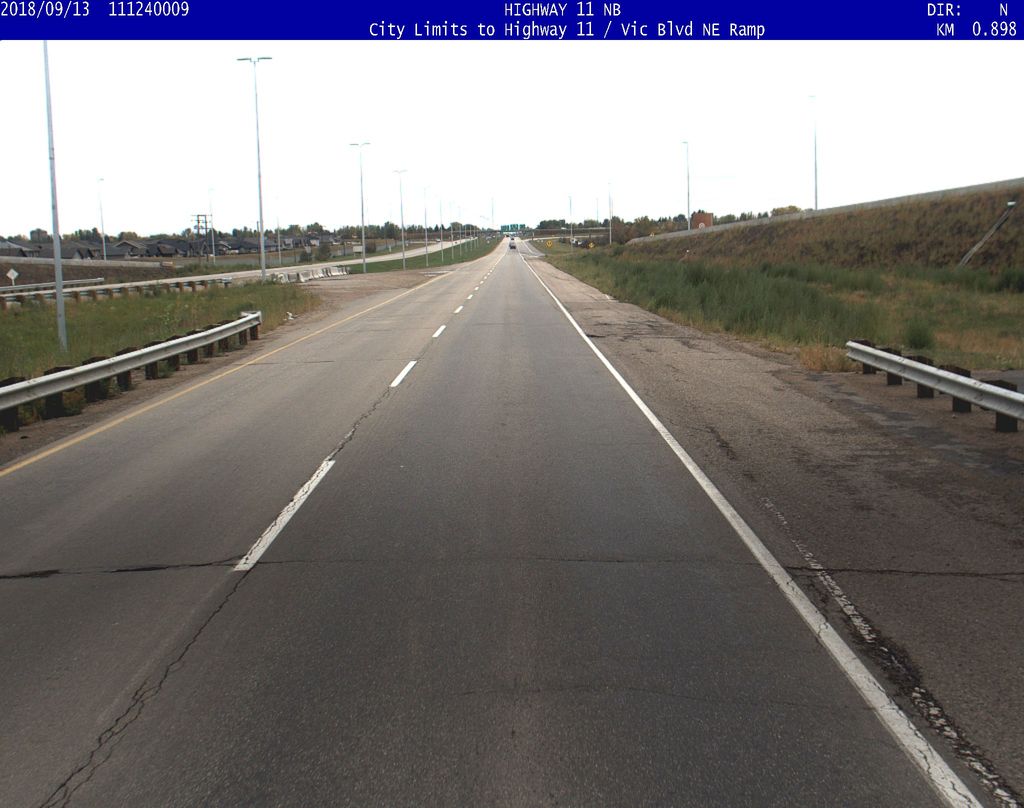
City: saskatoon